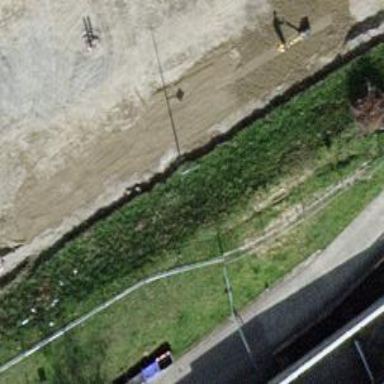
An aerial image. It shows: Concrete footway.